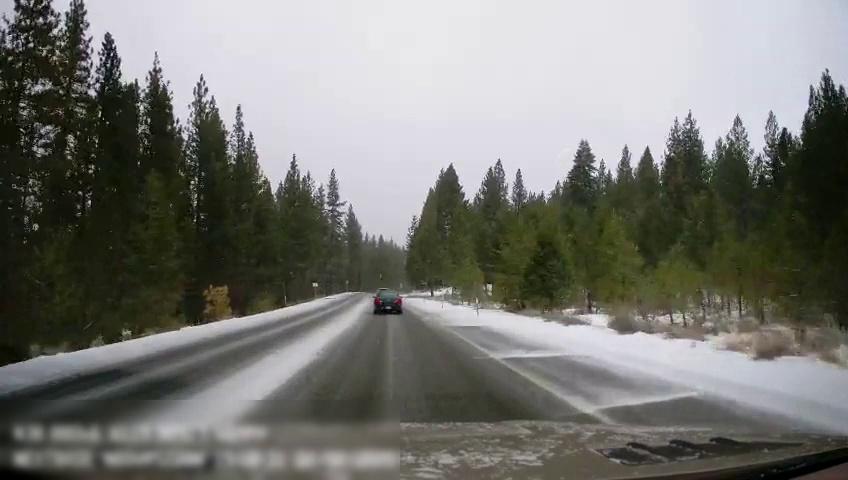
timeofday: Day
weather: Snowy
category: Drivable Space
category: Vehicles | Car
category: Lanes | Current Lane